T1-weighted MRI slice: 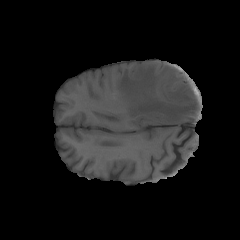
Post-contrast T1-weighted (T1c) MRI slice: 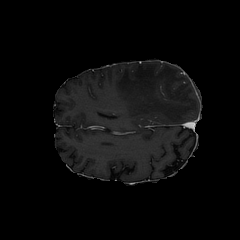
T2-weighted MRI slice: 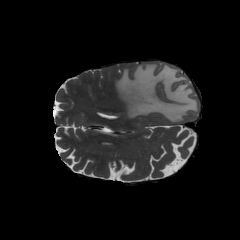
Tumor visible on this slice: yes